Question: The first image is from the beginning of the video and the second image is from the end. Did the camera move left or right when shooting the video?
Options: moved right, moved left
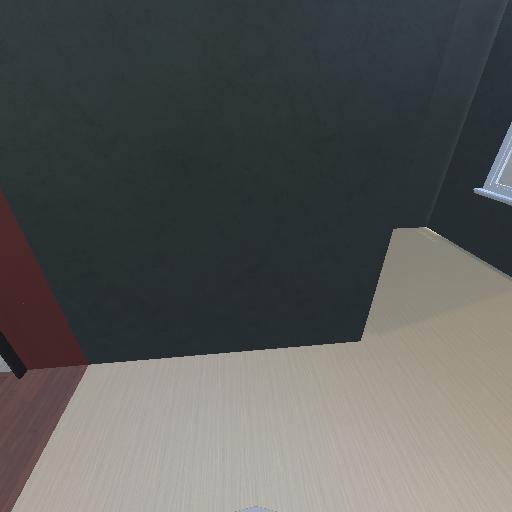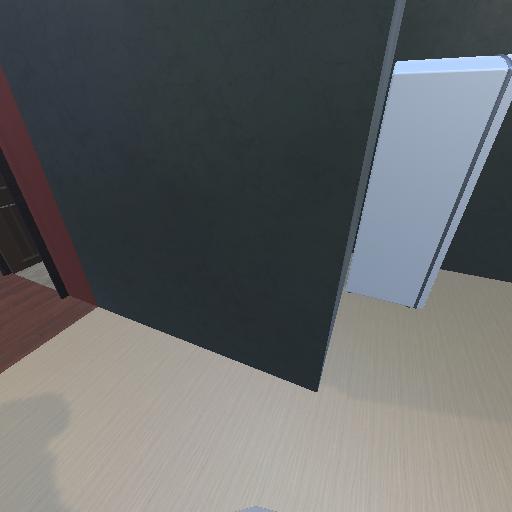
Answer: moved right